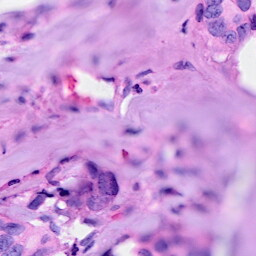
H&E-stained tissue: Breast